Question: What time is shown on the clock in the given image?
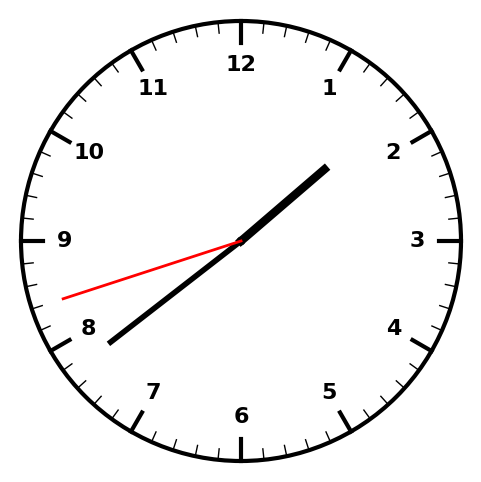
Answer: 01:38:42